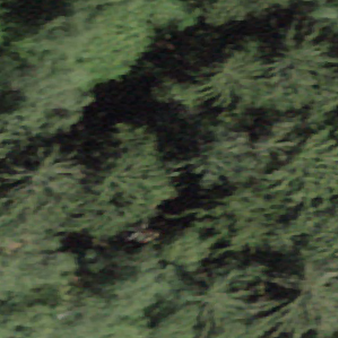
Label: other